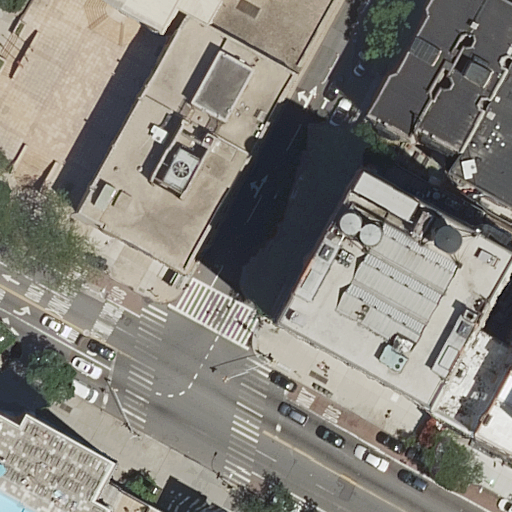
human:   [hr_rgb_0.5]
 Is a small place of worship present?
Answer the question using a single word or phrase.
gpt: yes

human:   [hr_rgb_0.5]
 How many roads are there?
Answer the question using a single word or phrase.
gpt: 23

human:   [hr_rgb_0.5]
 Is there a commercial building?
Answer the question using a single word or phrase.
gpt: no

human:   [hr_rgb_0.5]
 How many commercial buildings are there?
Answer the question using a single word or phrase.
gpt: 0

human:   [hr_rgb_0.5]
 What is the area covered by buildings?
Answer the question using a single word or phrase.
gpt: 4116m2

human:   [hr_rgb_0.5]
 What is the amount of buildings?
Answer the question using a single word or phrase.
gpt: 9

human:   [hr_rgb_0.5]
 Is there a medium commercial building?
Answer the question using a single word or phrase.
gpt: no

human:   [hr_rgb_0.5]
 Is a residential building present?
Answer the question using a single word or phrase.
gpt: yes

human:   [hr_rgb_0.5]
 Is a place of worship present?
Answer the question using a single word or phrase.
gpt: yes

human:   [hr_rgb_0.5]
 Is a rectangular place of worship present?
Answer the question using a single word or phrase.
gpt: no

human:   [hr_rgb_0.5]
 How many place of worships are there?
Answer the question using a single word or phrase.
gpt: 1

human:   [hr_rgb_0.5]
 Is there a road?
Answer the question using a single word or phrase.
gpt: yes

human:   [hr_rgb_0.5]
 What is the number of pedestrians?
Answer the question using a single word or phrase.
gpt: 1

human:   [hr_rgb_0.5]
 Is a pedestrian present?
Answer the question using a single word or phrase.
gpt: yes

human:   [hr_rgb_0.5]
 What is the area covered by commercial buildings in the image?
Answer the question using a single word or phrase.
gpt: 0m2

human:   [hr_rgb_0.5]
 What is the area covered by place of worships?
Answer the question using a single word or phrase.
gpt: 64m2

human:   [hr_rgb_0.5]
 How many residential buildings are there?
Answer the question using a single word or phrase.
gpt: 8

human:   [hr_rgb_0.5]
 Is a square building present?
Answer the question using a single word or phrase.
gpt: no

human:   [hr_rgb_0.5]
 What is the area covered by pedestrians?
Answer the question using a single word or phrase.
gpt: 1014m2

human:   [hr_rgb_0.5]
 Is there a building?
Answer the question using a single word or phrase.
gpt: yes

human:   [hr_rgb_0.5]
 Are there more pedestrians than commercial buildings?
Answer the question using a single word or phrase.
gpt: yes

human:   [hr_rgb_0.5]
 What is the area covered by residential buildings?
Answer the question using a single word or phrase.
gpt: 4052m2

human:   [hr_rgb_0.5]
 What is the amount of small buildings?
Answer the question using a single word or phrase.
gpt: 3

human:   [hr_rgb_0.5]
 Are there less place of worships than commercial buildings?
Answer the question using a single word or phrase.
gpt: no

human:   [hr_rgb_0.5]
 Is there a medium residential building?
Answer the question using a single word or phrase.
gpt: yes

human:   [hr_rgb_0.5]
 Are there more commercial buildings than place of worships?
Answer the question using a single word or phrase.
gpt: no

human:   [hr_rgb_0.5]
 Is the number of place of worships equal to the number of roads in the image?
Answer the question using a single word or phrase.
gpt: no

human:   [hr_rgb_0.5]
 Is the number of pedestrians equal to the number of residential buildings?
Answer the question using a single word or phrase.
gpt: no

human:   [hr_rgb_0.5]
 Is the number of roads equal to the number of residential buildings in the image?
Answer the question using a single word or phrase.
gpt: no

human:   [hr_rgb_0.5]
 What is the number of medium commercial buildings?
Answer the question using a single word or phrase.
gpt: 0

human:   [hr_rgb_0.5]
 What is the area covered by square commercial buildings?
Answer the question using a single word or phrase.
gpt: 0m2

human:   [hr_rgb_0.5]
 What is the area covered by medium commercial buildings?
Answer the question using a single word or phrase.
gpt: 0m2

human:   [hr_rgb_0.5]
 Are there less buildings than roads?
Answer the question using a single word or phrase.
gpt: yes

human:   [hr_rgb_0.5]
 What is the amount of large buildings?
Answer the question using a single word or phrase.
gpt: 3

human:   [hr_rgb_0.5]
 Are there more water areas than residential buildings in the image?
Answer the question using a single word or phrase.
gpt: no

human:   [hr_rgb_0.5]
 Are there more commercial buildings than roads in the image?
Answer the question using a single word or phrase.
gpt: no

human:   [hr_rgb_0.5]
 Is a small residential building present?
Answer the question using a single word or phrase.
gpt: yes

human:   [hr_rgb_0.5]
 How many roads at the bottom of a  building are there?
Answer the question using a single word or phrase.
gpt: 19

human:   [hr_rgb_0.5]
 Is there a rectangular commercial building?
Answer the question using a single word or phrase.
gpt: no

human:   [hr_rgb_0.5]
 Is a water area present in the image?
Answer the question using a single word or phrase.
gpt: no

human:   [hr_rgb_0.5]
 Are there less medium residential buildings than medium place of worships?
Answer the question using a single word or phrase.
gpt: no

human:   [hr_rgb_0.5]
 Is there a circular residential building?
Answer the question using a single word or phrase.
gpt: no

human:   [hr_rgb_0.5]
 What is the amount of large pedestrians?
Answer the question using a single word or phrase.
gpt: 1

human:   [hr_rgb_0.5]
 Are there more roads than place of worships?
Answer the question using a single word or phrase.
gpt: yes

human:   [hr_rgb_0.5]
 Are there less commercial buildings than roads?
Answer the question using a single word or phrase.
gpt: yes

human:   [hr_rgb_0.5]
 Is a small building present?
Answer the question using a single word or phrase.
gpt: yes

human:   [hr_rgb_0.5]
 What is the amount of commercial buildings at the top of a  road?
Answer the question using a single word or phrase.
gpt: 0

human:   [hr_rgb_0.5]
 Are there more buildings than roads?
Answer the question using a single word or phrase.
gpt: no

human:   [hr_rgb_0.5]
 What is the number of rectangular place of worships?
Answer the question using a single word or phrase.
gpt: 0

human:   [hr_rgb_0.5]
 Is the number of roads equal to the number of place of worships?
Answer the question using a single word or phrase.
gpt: no

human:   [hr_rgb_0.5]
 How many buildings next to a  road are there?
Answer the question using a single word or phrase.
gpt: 9

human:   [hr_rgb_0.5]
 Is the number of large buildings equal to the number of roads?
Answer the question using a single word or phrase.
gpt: no

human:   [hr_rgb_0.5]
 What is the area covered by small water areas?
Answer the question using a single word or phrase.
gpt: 0m2

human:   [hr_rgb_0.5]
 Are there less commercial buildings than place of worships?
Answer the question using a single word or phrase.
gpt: yes

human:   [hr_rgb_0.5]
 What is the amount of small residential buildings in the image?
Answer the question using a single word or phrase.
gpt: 2

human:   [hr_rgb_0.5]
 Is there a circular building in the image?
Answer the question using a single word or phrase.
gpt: no

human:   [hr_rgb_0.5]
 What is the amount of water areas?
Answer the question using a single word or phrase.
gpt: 0

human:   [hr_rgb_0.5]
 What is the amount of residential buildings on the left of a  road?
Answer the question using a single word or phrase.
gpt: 3

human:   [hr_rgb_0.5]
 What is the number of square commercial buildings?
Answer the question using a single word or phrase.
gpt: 0

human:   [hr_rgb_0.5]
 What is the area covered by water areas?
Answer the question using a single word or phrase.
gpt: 0m2

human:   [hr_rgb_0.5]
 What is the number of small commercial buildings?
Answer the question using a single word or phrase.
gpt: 0

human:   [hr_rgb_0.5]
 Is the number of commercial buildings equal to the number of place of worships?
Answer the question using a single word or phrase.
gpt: no

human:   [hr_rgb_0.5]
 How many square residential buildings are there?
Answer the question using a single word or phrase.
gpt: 0

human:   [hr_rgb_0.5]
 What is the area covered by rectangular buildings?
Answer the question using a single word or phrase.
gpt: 547m2